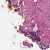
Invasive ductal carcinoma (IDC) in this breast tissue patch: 0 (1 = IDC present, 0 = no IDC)